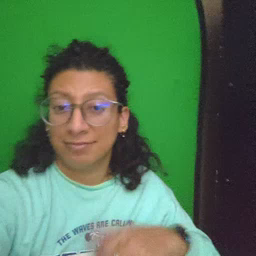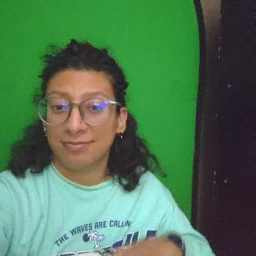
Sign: goose